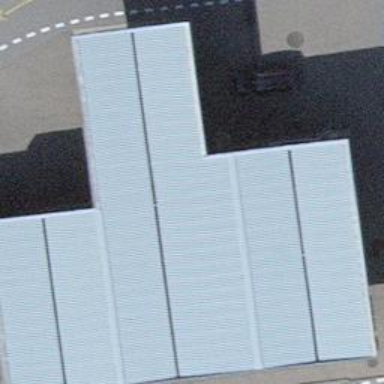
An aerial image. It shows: Fuel station located under roof.